Brain MRI, t2w sequence, axial 2D slice.
Patient: age 38, sex F, weight 78 kg, height 1.78 m
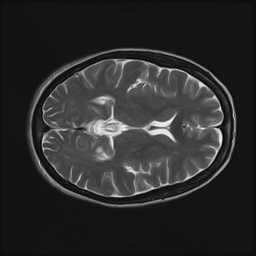